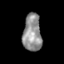
Tissue: skin
Cell type: Epithelial cells
Senescence score: 0.1947
Nuclear area (px): 670
Mean DAPI intensity: 146.279